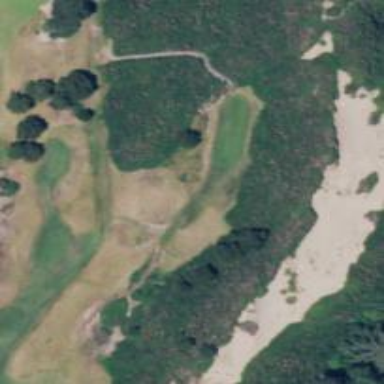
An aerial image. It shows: Path for both road and golf.